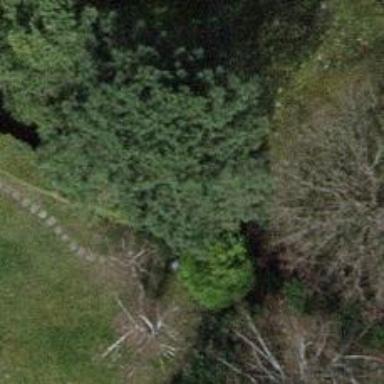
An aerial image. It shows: Evergreen tree with needle-leaved leaves.